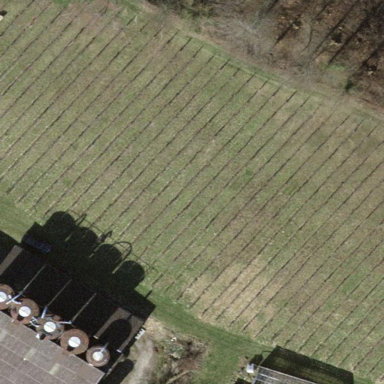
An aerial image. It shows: Beautiful vineyard in the countryside.